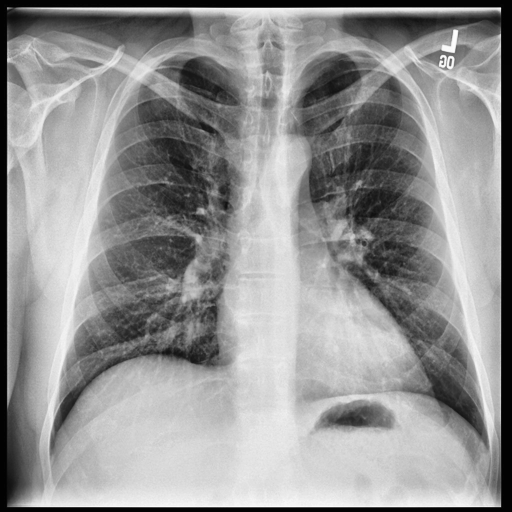
Finding: NORMAL